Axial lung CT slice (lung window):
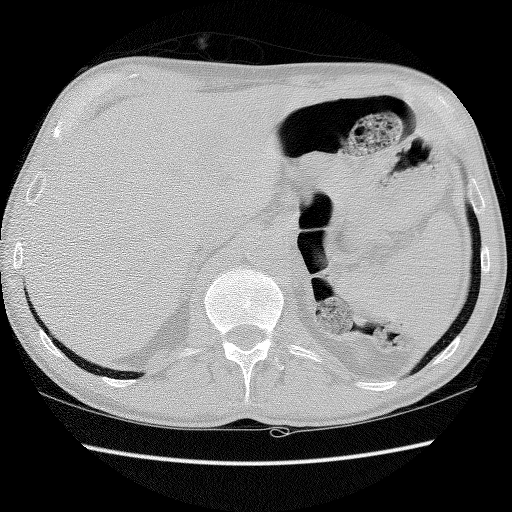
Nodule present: no